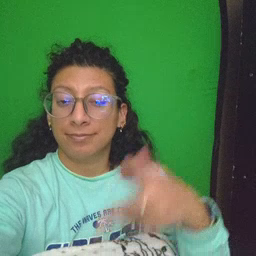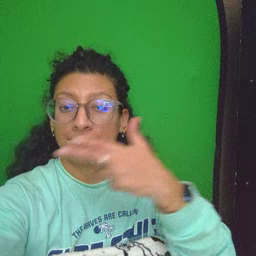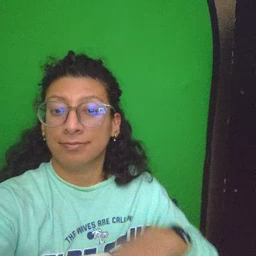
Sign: scissors